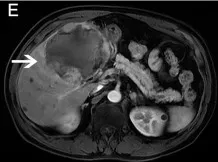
Abdominal magnetic resonance imaging (MRI)/computed tomography (CT) scans before and after apatinib therapy. Before apatinib treatment, a CT scan showed a mass with cystic and solid masses. Arterial phase.
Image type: radiology (mri)